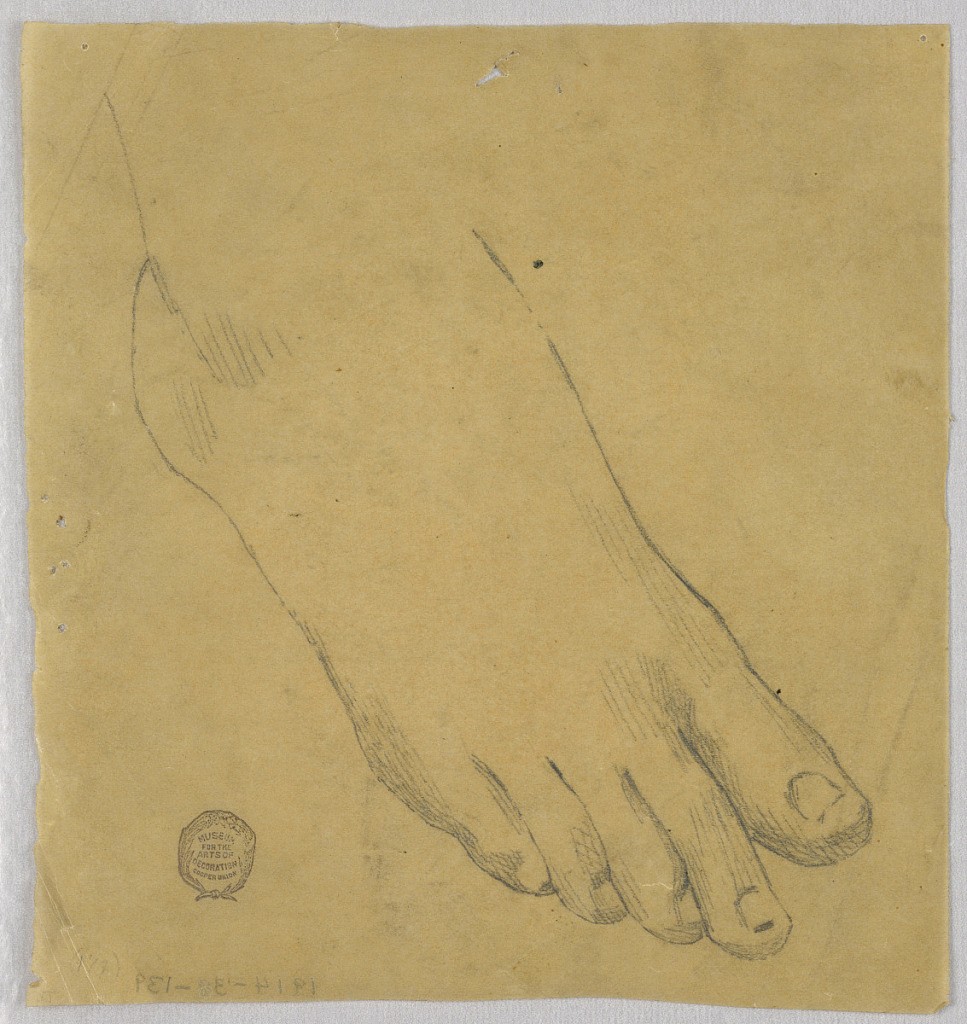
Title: Study of a Right Foot
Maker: Francis Augustus Lathrop, American, 1849–1909
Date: ca. 1895
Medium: Graphite on tracing paper
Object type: Drawing
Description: Right foot, seen from slightly above and to the left of it.